Aerial crown-view tile of a tropical tree (Barro Colorado Island, Panama), acquired 20250616:
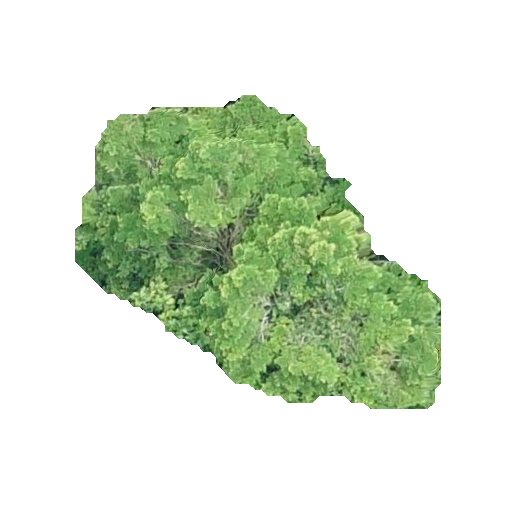
Species: Terminalia amazonia
GBIF accepted scientific name: Terminalia amazonica
Crown area: 108.28 m²